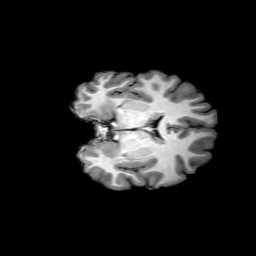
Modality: T1w
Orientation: coronal
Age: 24
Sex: female
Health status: ill